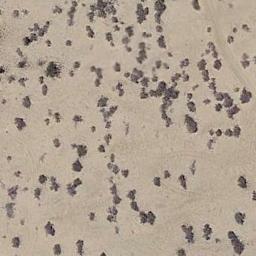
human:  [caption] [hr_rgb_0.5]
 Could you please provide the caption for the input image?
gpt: Chaparral is small and sparsely distributed in the sand .

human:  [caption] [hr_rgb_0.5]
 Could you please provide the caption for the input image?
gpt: There are dozens of trees in this desert .

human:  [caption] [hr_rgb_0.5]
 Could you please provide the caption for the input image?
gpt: Some disconnected small chaparrals grow in the desert .

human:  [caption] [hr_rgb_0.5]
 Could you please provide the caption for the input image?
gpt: The chaparral is consist of sparse bushes .

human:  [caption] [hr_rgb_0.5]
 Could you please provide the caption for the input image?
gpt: The chaparral is scattered and sparse .